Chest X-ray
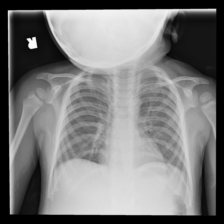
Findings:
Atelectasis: negative
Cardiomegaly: negative
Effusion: negative
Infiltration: positive
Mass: negative
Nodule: negative
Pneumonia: negative
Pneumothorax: negative
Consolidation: negative
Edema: negative
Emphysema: negative
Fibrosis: negative
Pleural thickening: negative
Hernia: negative